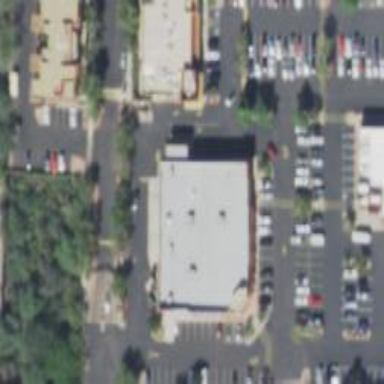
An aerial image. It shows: Pharmacy providing healthcare services.